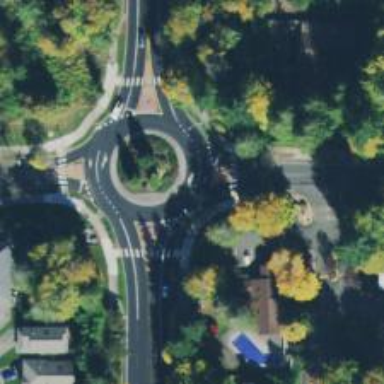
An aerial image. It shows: Roundabout at primary highway.